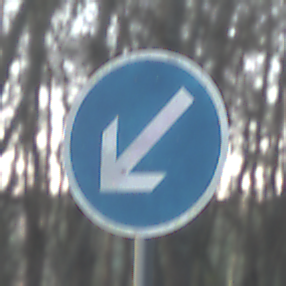
Verkehrszeichen: VorgeschriebeneVorbeifahrtLinks
Umgebung: Outdoor, Nature
Tageszeit: SunriseSunset
Wetter: Clear
Licht: Natural
Jahreszeit: Winter
Kontrast: LowContrast